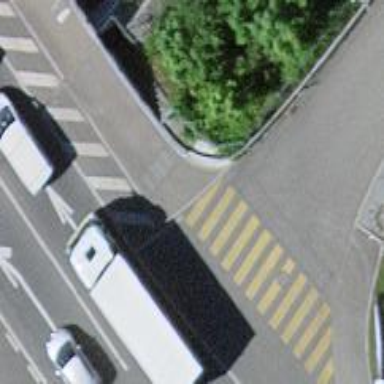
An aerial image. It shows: Marked footway crossing with zebra markings.